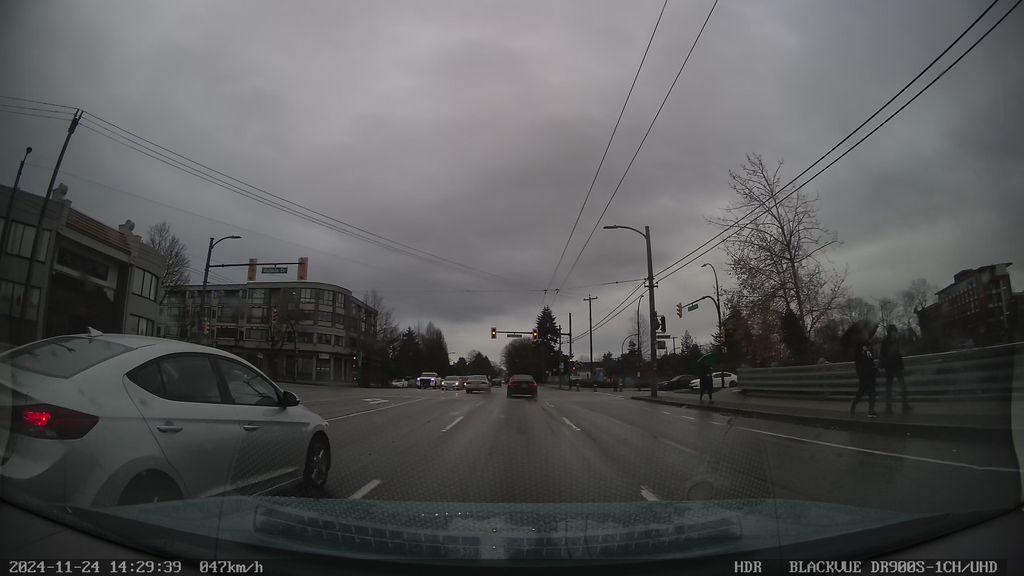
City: vancouver